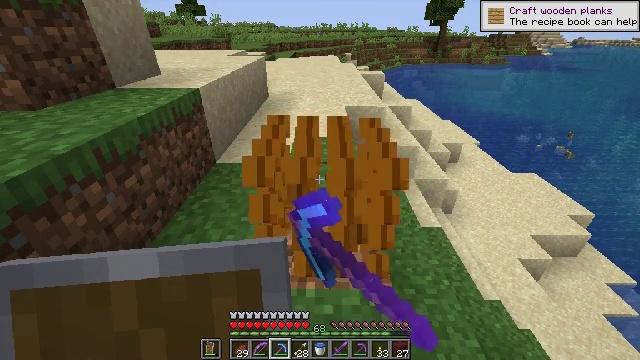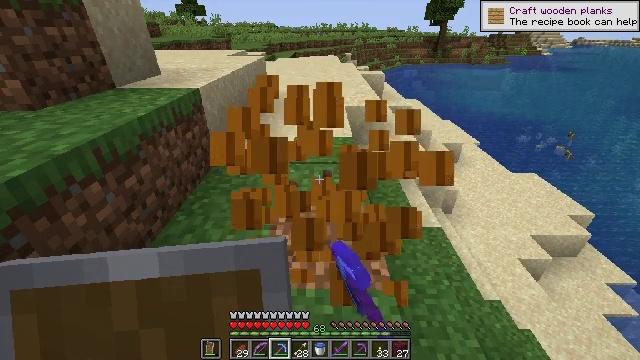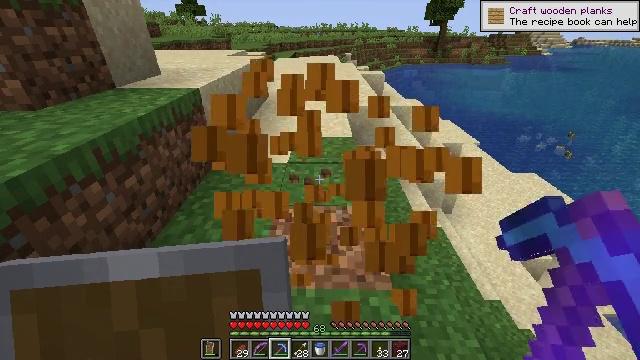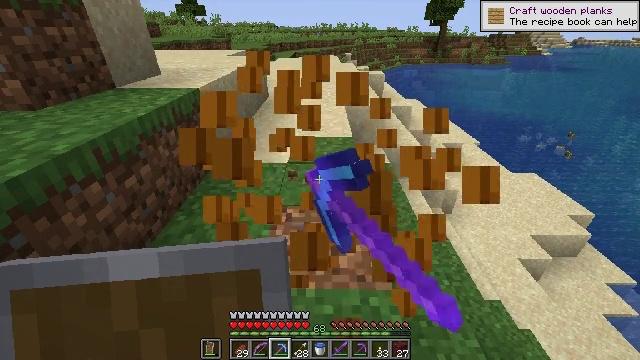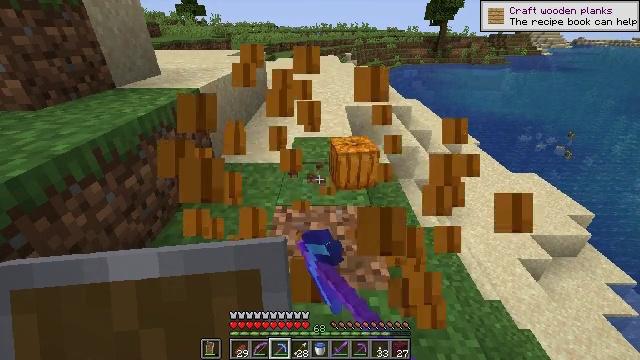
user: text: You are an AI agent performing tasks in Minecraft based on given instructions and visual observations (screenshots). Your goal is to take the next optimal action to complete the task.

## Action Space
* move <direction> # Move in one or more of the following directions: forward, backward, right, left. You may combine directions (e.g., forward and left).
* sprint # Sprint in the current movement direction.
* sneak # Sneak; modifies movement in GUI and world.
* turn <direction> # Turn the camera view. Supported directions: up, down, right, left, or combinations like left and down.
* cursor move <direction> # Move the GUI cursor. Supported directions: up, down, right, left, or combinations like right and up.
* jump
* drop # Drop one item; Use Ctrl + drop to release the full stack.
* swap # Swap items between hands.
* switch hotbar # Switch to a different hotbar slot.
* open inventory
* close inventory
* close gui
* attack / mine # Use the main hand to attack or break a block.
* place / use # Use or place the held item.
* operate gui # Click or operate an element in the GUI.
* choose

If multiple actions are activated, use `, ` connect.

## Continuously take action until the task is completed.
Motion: motion action
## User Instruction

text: Attack the pumpkin to gather it.
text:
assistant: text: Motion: attack / mine
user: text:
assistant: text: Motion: attack / mine
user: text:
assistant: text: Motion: attack / mine
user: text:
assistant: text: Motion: attack / mine
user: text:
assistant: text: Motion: attack / mine